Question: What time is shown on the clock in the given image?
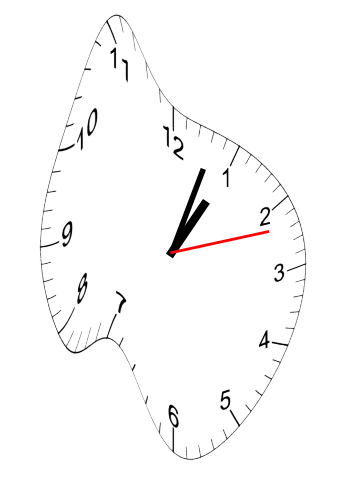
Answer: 01:03:12